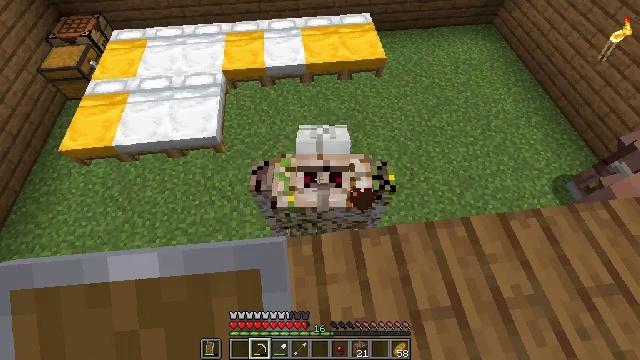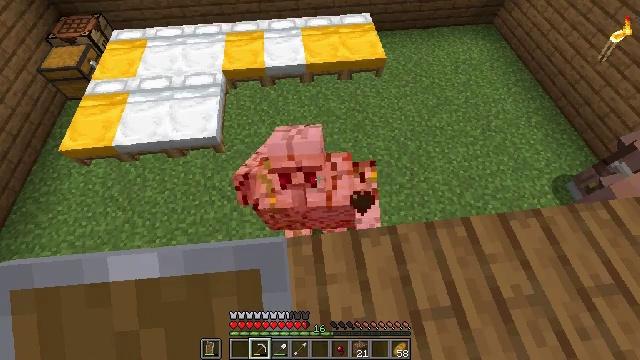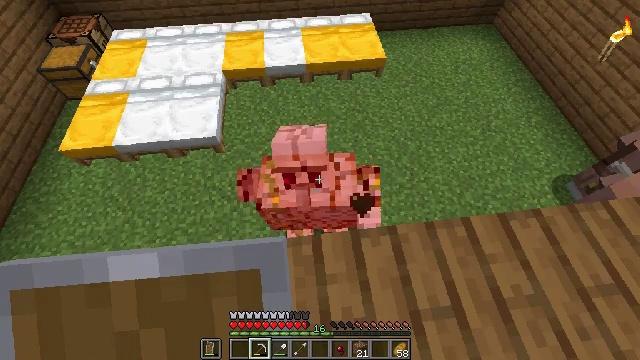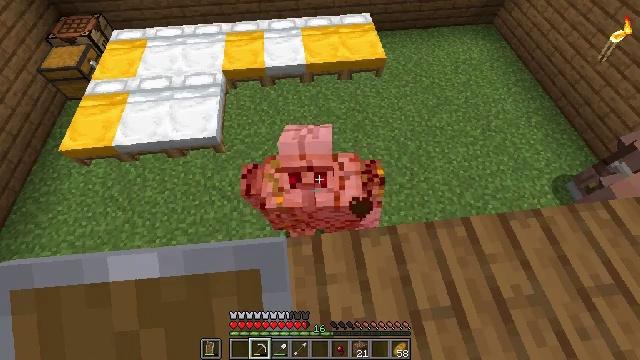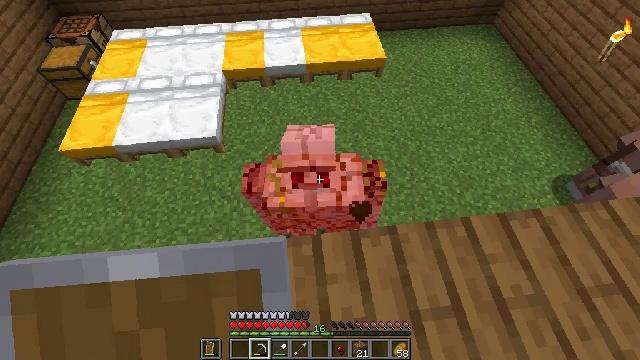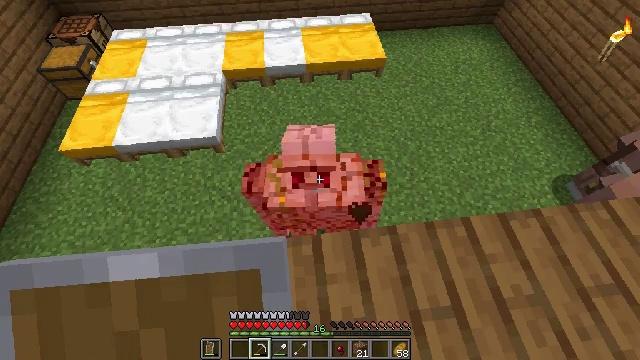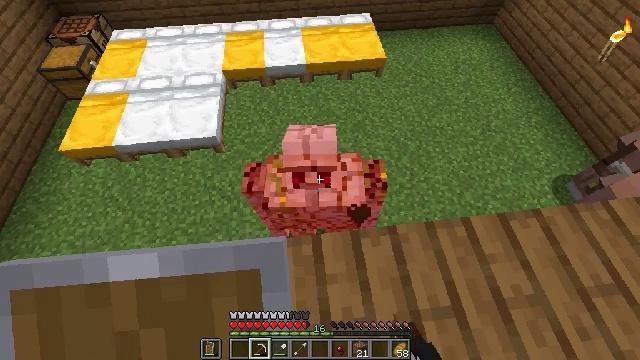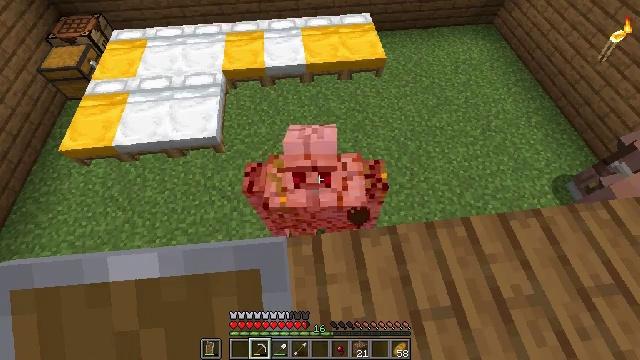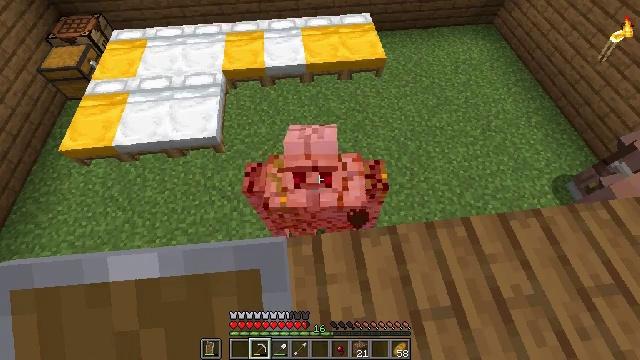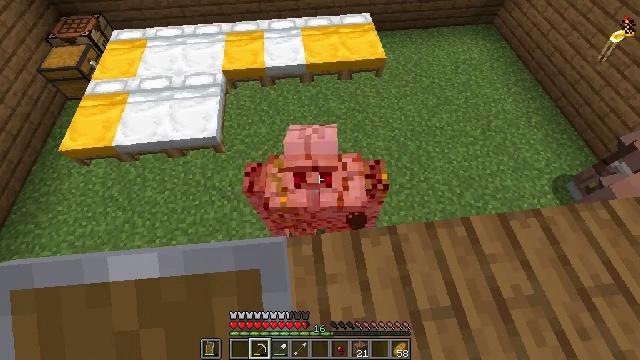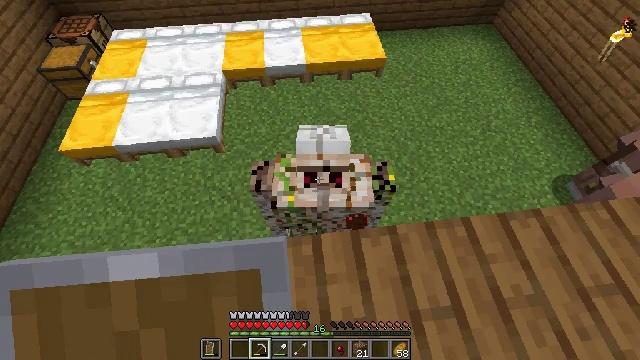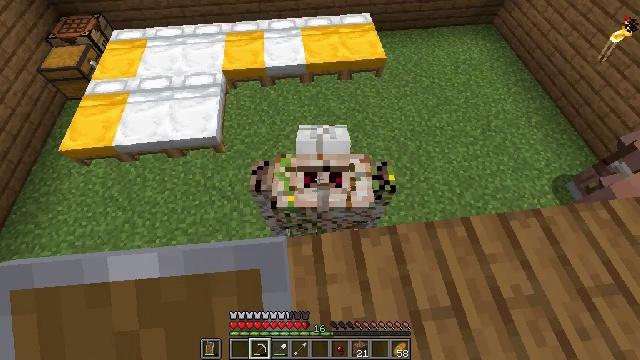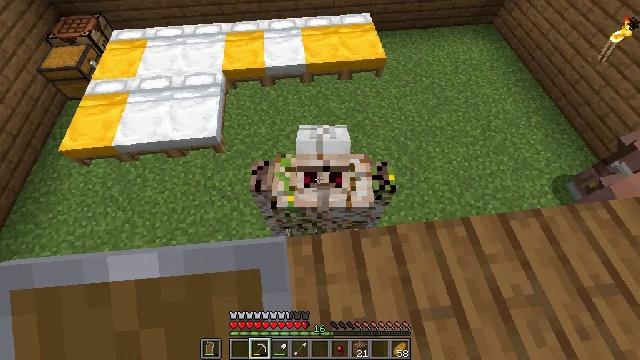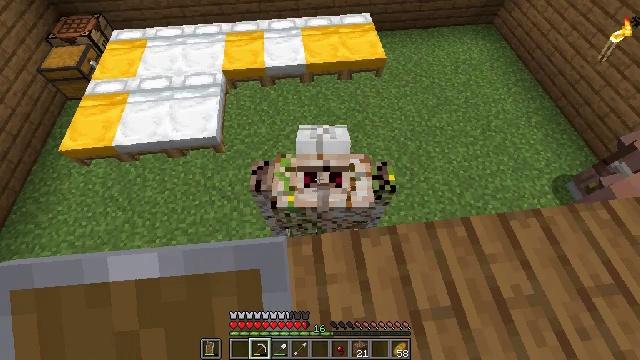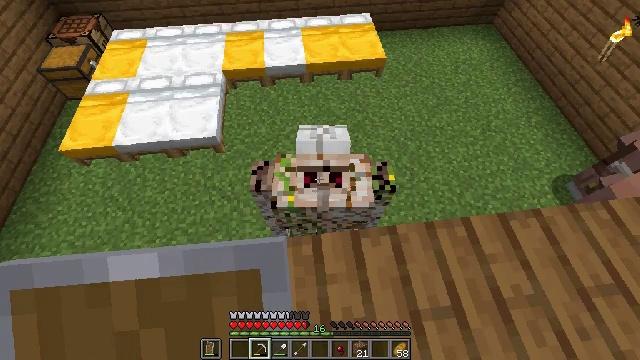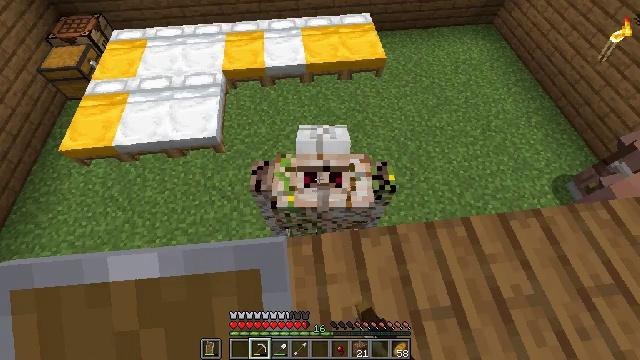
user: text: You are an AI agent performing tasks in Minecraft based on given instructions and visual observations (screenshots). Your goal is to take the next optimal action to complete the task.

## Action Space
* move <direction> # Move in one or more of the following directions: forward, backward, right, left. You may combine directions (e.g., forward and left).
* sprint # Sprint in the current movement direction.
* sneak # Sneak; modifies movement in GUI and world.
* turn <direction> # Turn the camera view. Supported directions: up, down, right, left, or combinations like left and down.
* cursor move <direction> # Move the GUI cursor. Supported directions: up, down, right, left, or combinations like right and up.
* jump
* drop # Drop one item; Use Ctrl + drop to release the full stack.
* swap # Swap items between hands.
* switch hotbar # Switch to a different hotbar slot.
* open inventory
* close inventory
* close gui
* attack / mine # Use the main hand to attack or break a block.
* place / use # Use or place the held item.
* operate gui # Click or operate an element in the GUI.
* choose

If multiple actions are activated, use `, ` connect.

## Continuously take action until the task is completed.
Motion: motion action
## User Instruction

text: Combat the iron golem.
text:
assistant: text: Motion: no_op
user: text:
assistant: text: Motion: no_op
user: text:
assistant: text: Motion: no_op
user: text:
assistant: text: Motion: no_op
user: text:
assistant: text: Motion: attack / mine
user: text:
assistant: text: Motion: attack / mine
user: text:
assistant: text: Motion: attack / mine
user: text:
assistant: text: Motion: attack / mine
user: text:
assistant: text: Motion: no_op
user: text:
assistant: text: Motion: no_op
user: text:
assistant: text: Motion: no_op
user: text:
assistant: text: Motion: no_op
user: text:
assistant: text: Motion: no_op
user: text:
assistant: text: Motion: attack / mine
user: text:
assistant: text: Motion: attack / mine
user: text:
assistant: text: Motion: attack / mine
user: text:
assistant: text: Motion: attack / mine
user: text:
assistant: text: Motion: no_op
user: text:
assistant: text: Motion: no_op